Milling tool wear sample.
Tool blade image: 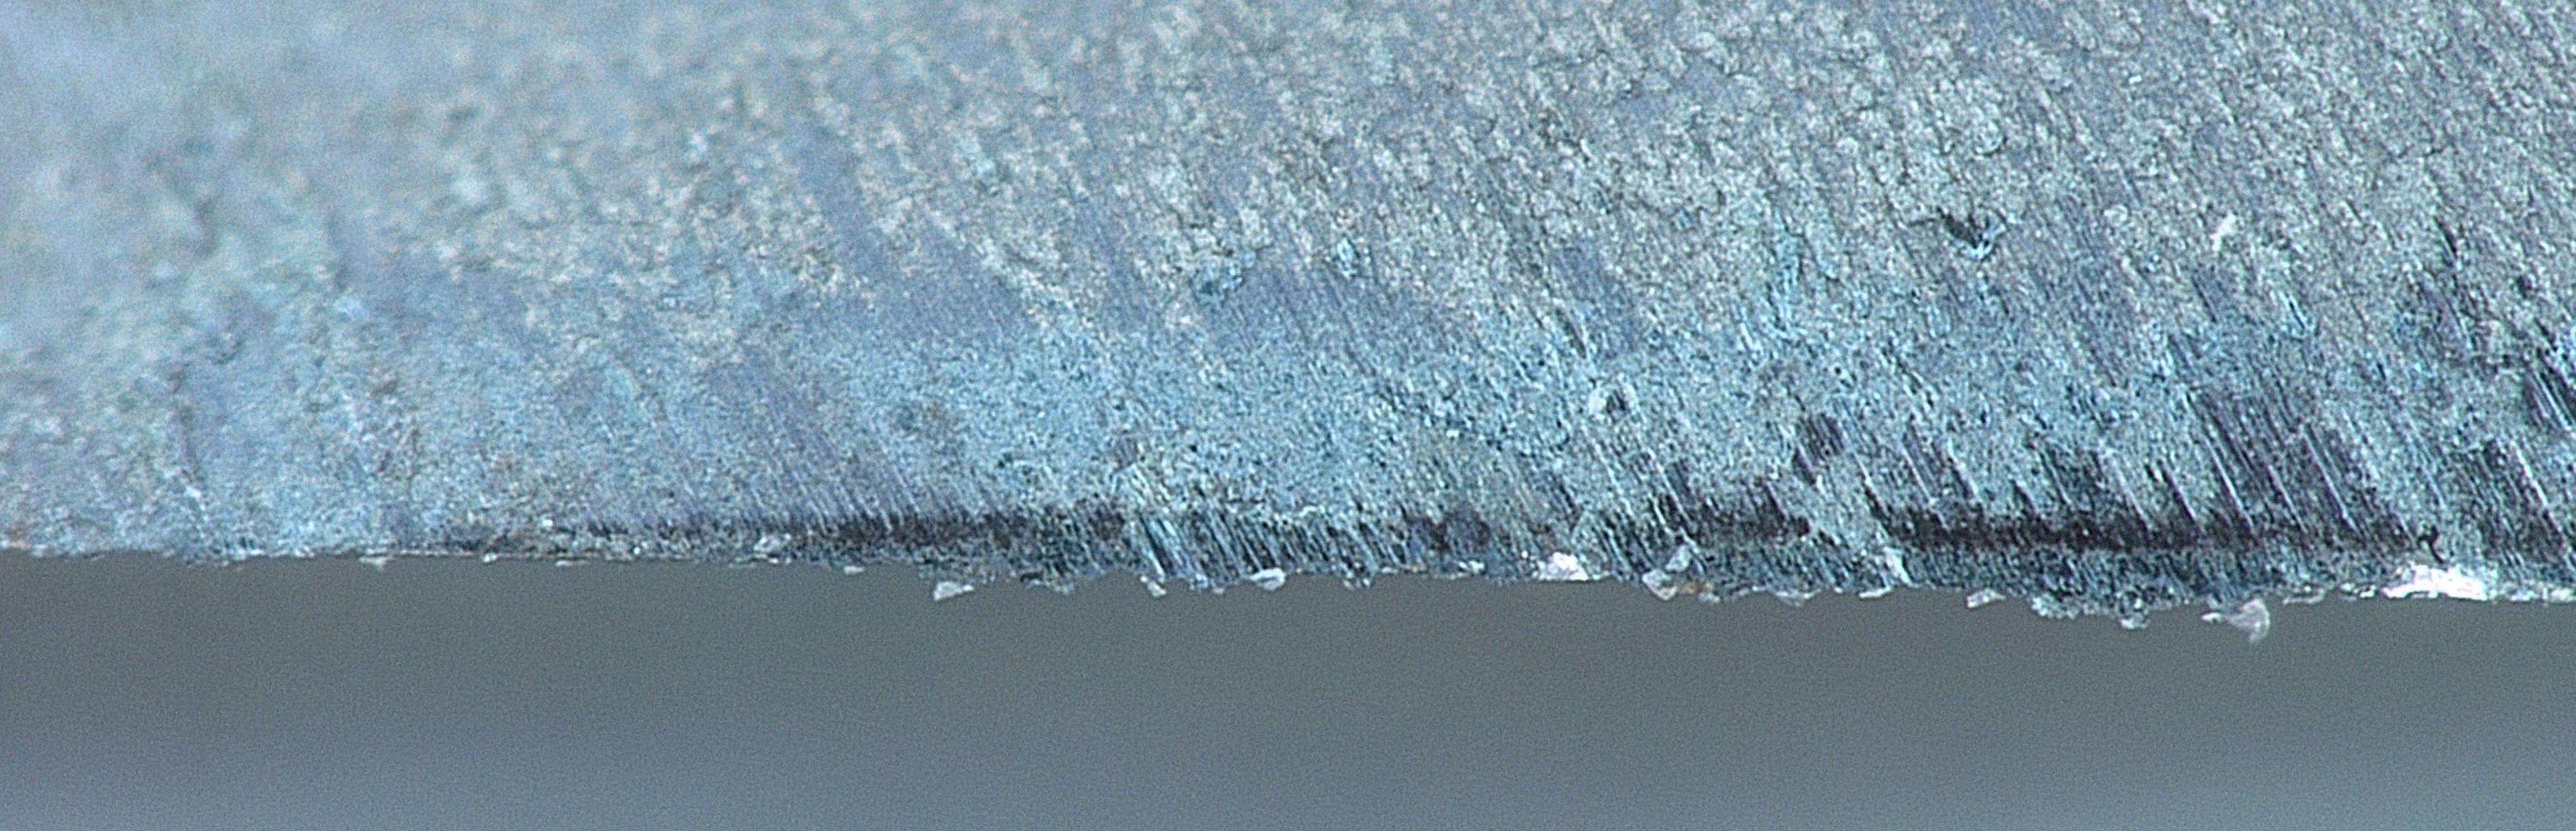
Chip image: 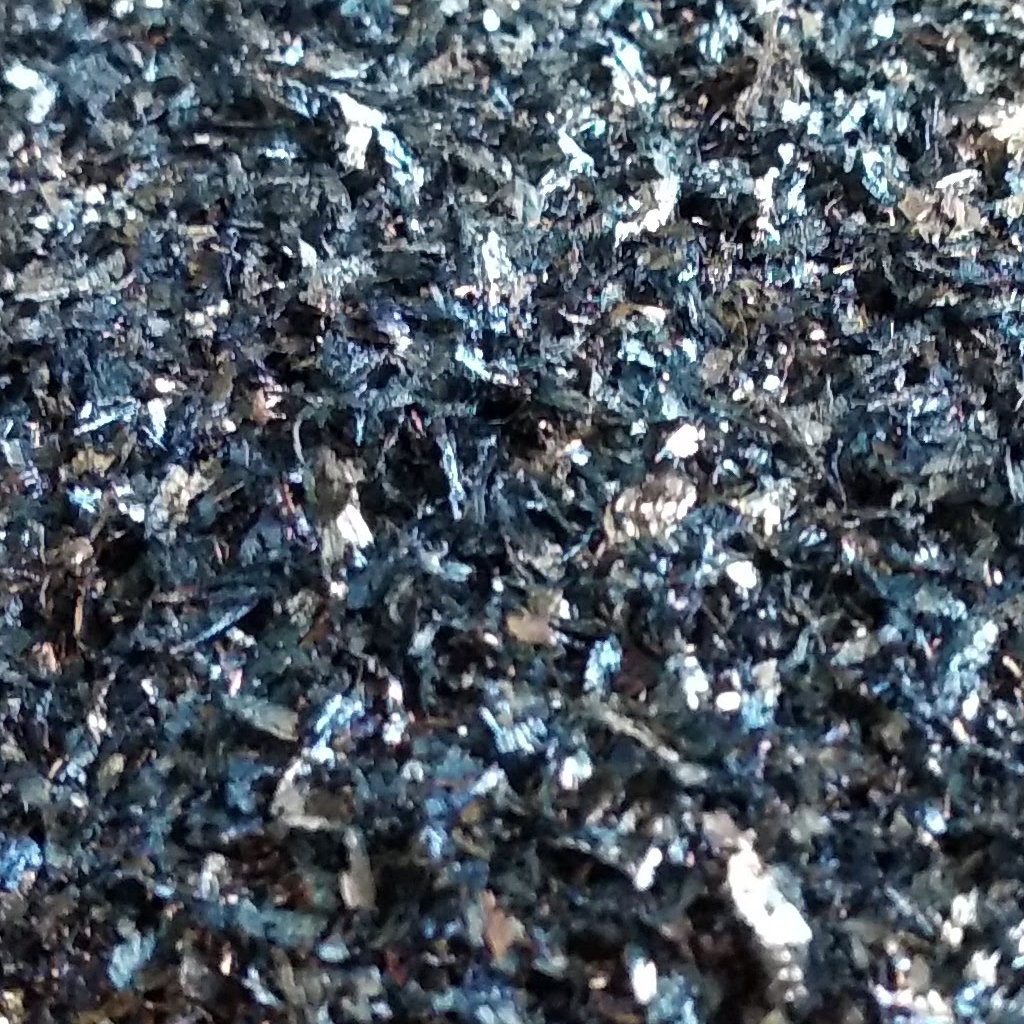
Workpiece image: 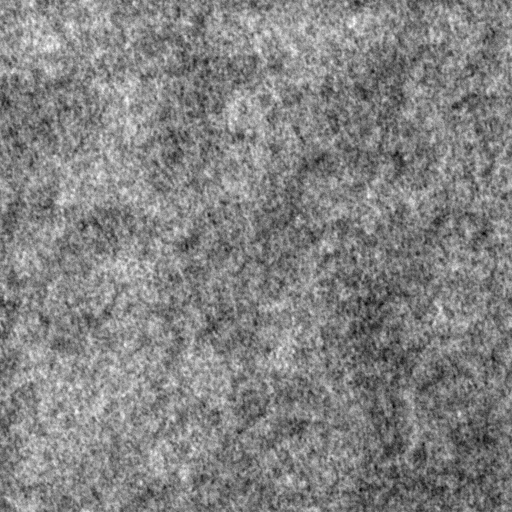
Tool wear state: dulled
Gaps: 0
Flank wear: 147.84
Overhang: 40.78
Force-signal Mel-spectrograms (X, Y, Z axes): 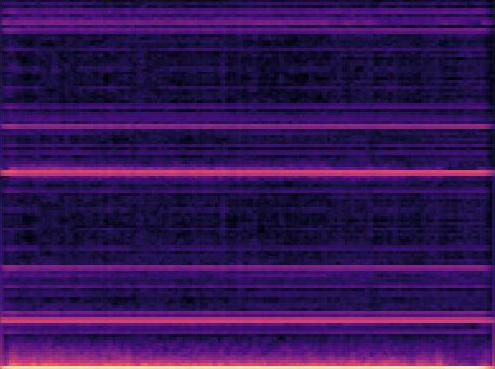 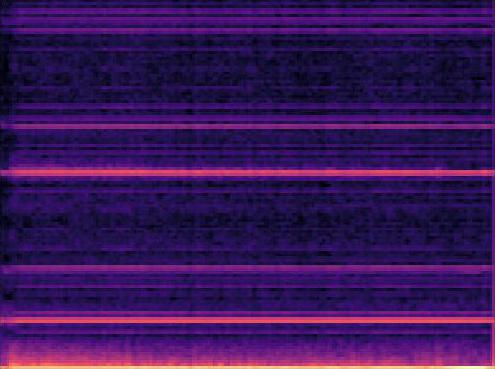 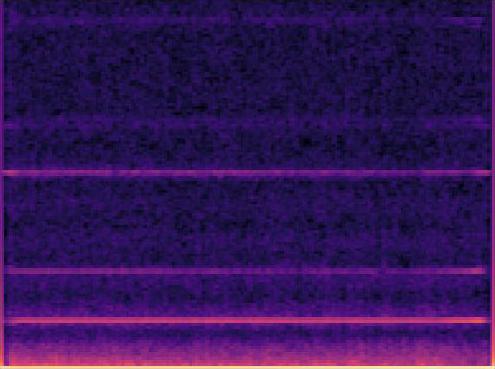
Force-signal scalograms (X, Y, Z axes): 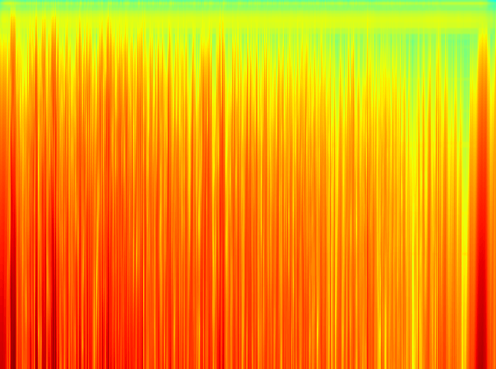 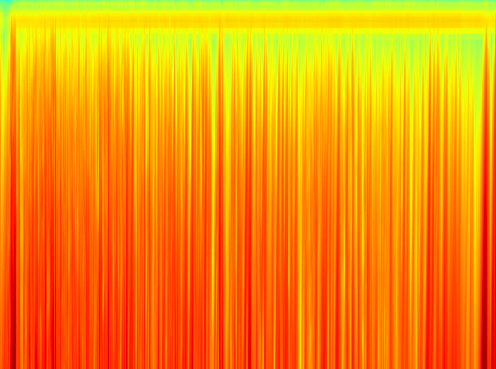 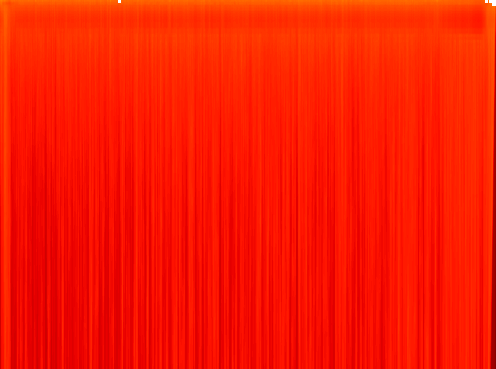
Force phase: accelerated_severe_wear